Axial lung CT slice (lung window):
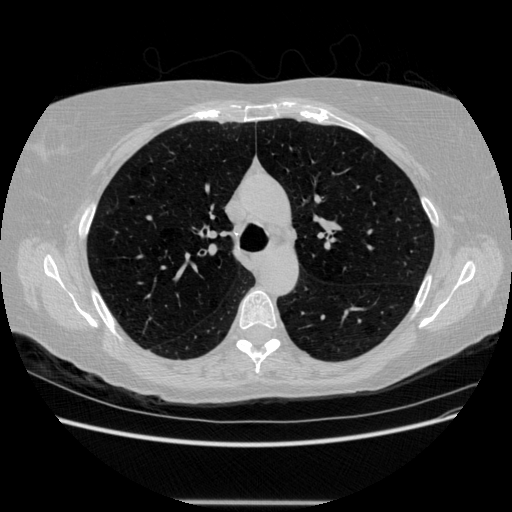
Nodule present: no